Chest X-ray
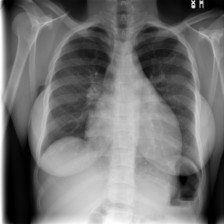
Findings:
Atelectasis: negative
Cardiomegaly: positive
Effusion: negative
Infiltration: negative
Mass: negative
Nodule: negative
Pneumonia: negative
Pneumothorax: negative
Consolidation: negative
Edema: negative
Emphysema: negative
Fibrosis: negative
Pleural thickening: negative
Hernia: negative